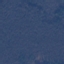
Label: Forest